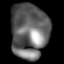
Tissue: lung
Cell type: Fibroblasts
Senescence score: 0.1453
Nuclear area (px): 2014
Mean DAPI intensity: 102.123